Question: I have a problem when i try to print out my tinymce in umbraco with xslt
it renders just fine but it puts quotation marks around it.
Can anybody help with why?

'''
<?xml version="1.0" encoding="UTF-8"?>
<!DOCTYPE xsl:stylesheet [ <!ENTITY nbsp "&#x00A0;"> ]>
<xsl:stylesheet
version="1.0"
xmlns:xsl="http://www.w3.org/1999/XSL/Transform"
xmlns:msxml="urn:schemas-microsoft-com:xslt"
xmlns:umbraco.library="urn:umbraco.library" xmlns:Exslt.ExsltCommon="urn:Exslt.ExsltCommon" xmlns:Exslt.ExsltDatesAndTimes="urn:Exslt.ExsltDatesAndTimes" xmlns:Exslt.ExsltMath="urn:Exslt.ExsltMath" xmlns:Exslt.ExsltRegularExpressions="urn:Exslt.ExsltRegularExpressions" xmlns:Exslt.ExsltStrings="urn:Exslt.ExsltStrings" xmlns:Exslt.ExsltSets="urn:Exslt.ExsltSets" xmlns:Examine="urn:Examine" xmlns:ucomponents.cms="urn:ucomponents.cms" xmlns:ucomponents.dates="urn:ucomponents.dates" xmlns:ucomponents.email="urn:ucomponents.email" xmlns:ucomponents.io="urn:ucomponents.io" xmlns:ucomponents.media="urn:ucomponents.media" xmlns:ucomponents.members="urn:ucomponents.members" xmlns:ucomponents.nodes="urn:ucomponents.nodes" xmlns:ucomponents.random="urn:ucomponents.random" xmlns:ucomponents.request="urn:ucomponents.request" xmlns:ucomponents.search="urn:ucomponents.search" xmlns:ucomponents.strings="urn:ucomponents.strings" xmlns:ucomponents.urls="urn:ucomponents.urls" xmlns:ucomponents.xml="urn:ucomponents.xml"
exclude-result-prefixes="msxml umbraco.library Exslt.ExsltCommon Exslt.ExsltDatesAndTimes Exslt.ExsltMath Exslt.ExsltRegularExpressions Exslt.ExsltStrings Exslt.ExsltSets Examine ucomponents.cms ucomponents.dates ucomponents.email ucomponents.io ucomponents.media ucomponents.members ucomponents.nodes ucomponents.random ucomponents.request ucomponents.search ucomponents.strings ucomponents.urls ucomponents.xml ">
<xsl:output method="xml" omit-xml-declaration="yes"/>
<xsl:param name="currentPage"/>
<xsl:template match="/">
<xsl:for-each select="$currentPage/forsideBokse/widgets/*">
<h1><xsl:value-of select="./overskrift"/></h1>
<div><p><xsl:value-of select="./broed" /></p></div>
</xsl:for-each>
</xsl:template>
</xsl:stylesheet>
'''
Thanks
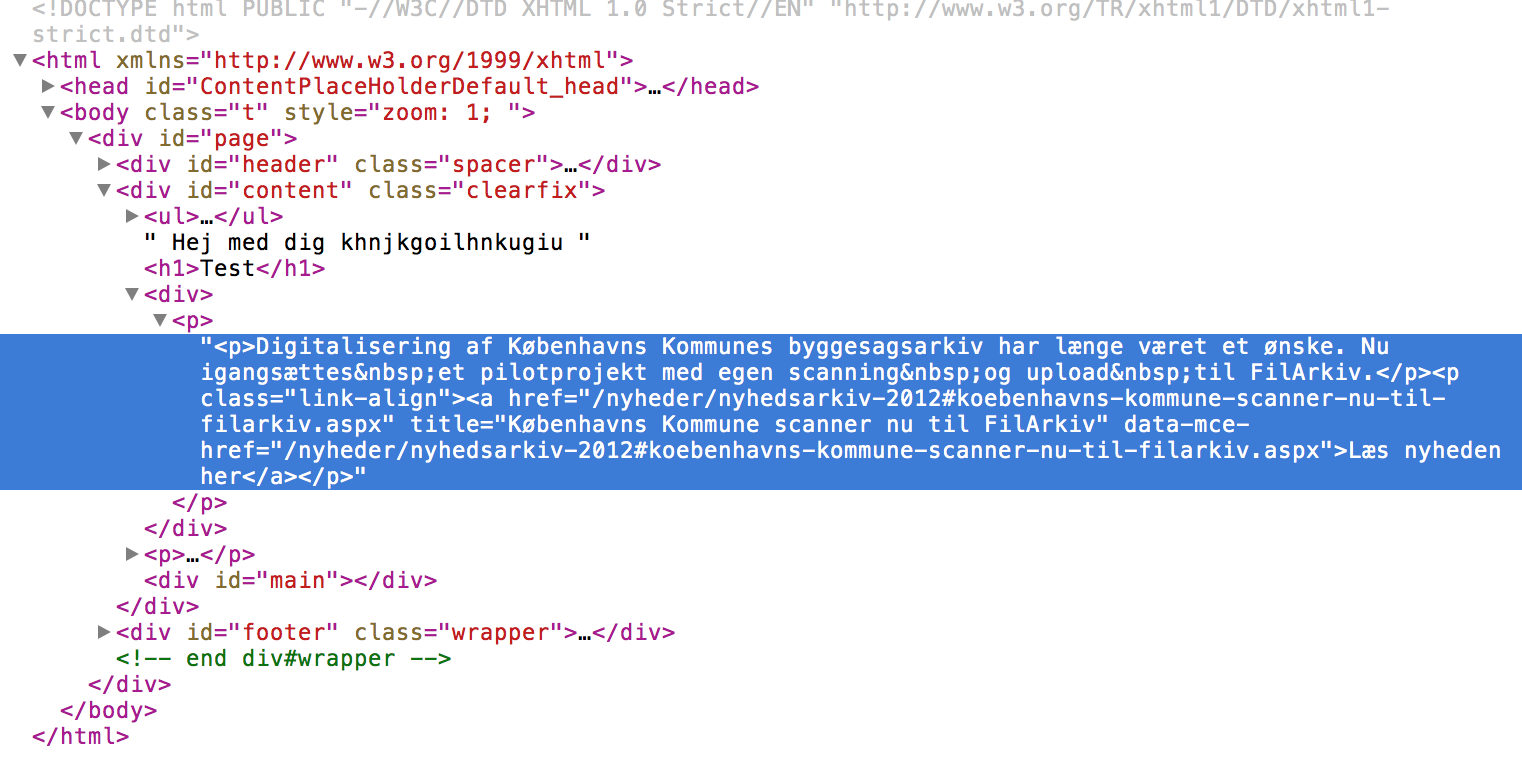
Answer: Actually I don't think it is putting quotes round it, that's just how your browser is showing the rendered value in its code view.
What is happening is that the XSLT is outputting the value as an encoded string instead of unencoded HTML. You need to add the attribute 'disable-output-escaping="yes"' and the outer 'p' tag:
'''
<div><xsl:value-of select="./broed" disable-output-escaping="yes" /></div>
'''